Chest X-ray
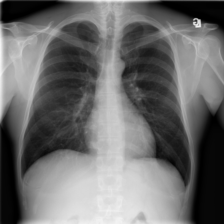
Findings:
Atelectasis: negative
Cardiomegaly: negative
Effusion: negative
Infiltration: negative
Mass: negative
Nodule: negative
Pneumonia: negative
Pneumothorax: negative
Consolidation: negative
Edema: negative
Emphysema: negative
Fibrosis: negative
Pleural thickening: negative
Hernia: negative